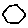
Label: hexagon